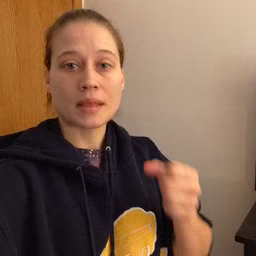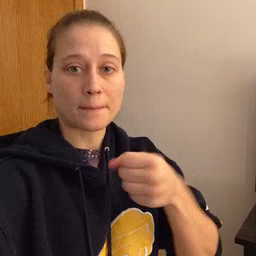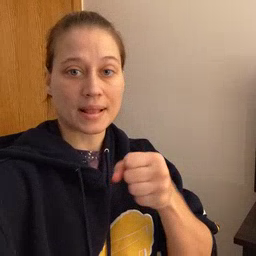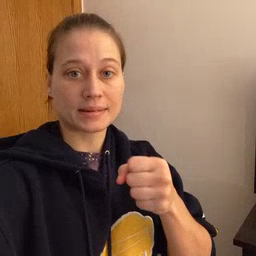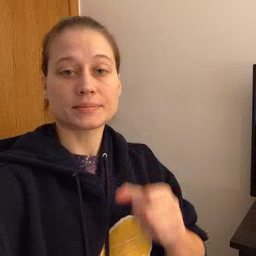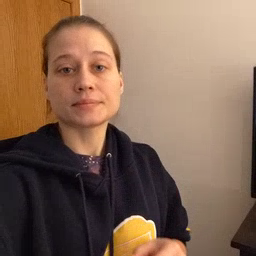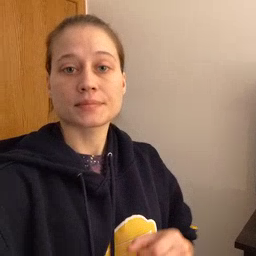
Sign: make